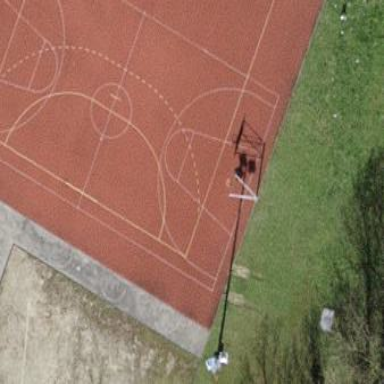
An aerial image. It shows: Tartan basketball court situated on pitch designated for leisure land.